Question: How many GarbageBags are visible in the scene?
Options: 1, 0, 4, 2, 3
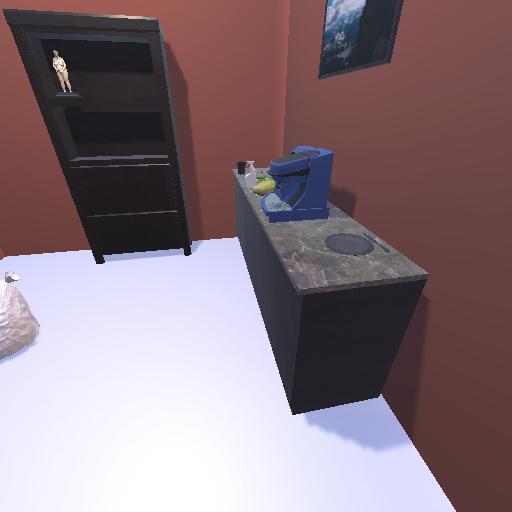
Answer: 1